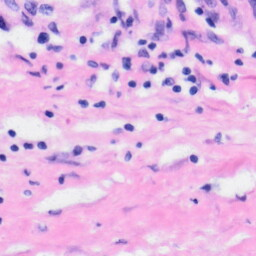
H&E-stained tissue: Liver